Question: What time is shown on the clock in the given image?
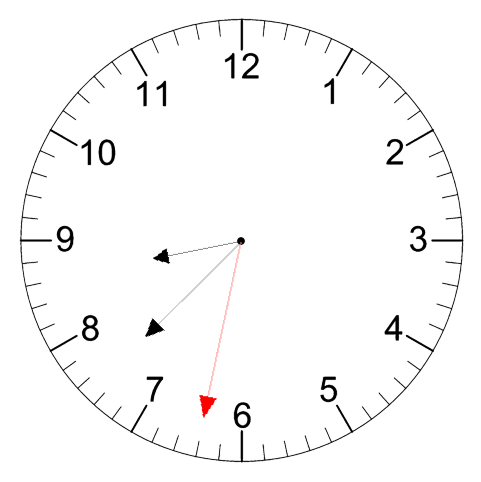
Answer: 08:37:32